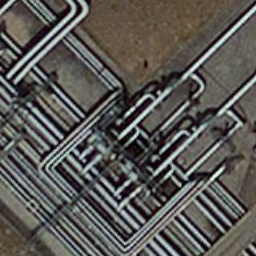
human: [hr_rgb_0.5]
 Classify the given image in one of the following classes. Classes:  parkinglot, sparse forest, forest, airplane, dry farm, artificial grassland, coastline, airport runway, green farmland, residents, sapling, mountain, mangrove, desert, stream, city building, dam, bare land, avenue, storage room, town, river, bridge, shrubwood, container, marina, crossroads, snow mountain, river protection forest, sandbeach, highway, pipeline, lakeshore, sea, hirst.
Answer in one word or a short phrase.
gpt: pipeline